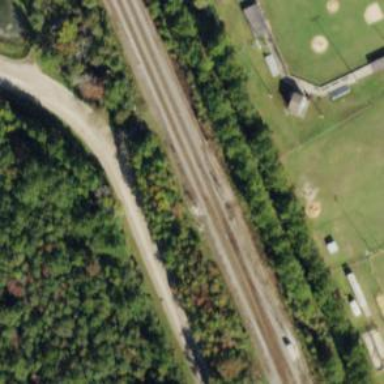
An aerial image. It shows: Railway track.